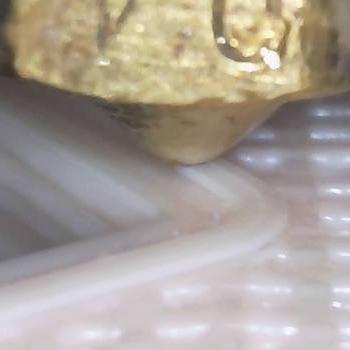
Flow rate: 79%